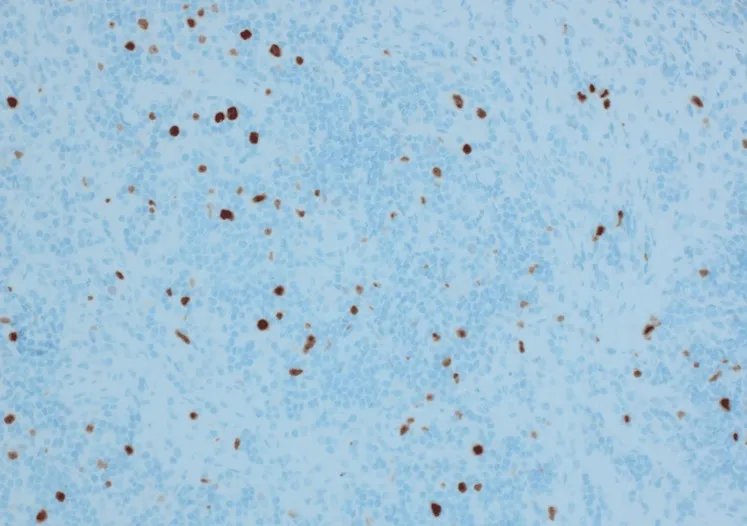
Ki-67, mesenteric excisional lymph node biopsy.
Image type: pathology (immunostaining)